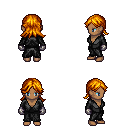
a pixel art fantasy rpg character, female body template, human, dark skin, gray robe, red pants, dark blonde loose hair, metal gloves, four views (front, back, left, right), 2x2 character sprite sheet, small pixel art, hard edges, no anti-aliasing